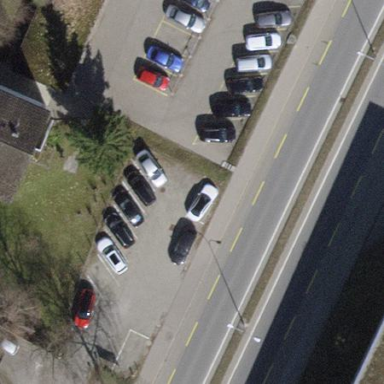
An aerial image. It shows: Street side parking area.